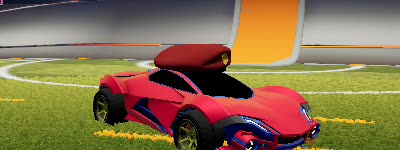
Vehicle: werewolf